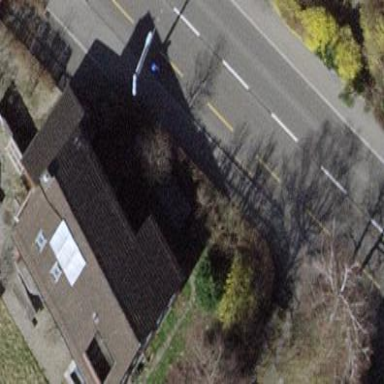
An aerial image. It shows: Building with gabled roof.